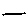
Label: line